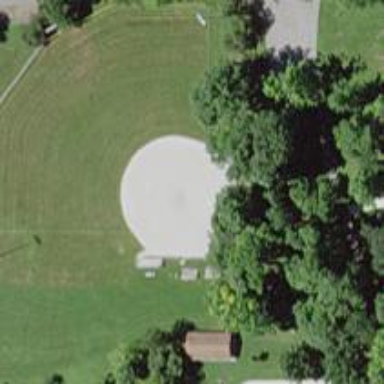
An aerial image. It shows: Baseball pitch for leisure land activities.